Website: crate-barrel
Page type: address-validator
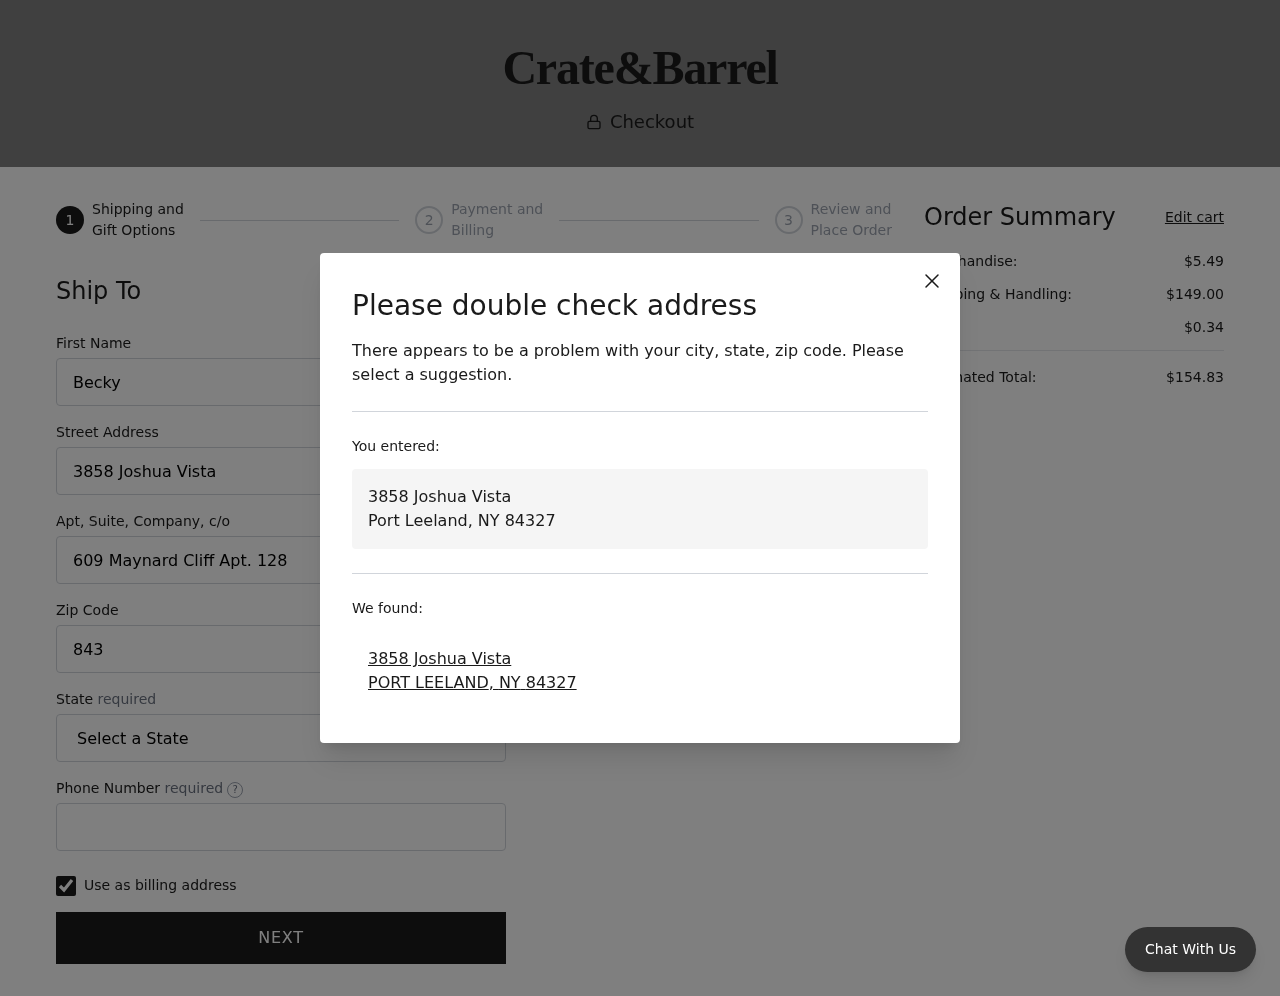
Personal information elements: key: PII_CITY
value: Port Leeland
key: PII_CITY
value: PORT LEELAND
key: PII_FIRSTNAME
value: Becky
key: PII_PHONE
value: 3705316592
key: PII_POSTCODE
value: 84327
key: PII_STATE
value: New York
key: PII_STATE_ABBR
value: NY
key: PII_STREET
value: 3858 Joshua Vista
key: PII_STREET2
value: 609 Maynard Cliff Apt. 128
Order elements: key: ORDER_SUBTOTAL
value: $5.49
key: ORDER_SHIPPING_COST
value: $149.00
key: ORDER_TAX
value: $0.34
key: ORDER_TOTAL
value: $154.83